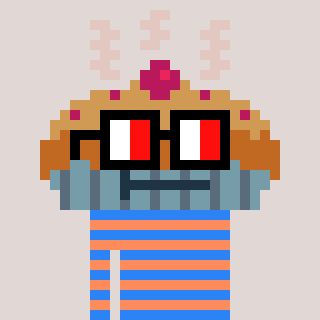
a pixel art character with square glasses with black frames and red eyes, a pie-shaped head and a peachy-colored body on a warm background